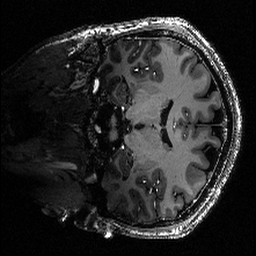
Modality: T1w
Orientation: coronal
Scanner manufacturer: siemens
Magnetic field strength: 6.98 T
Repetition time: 2.76 s
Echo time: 0.00328 s